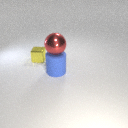
large red metal sphere above large blue rubber cylinder